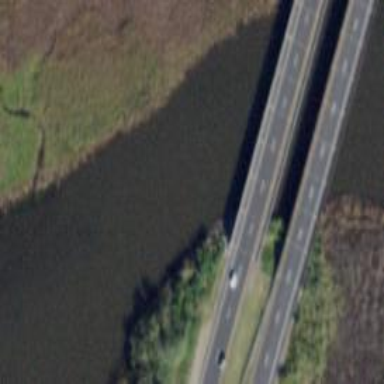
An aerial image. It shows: Primary highway on asphalt bridge.